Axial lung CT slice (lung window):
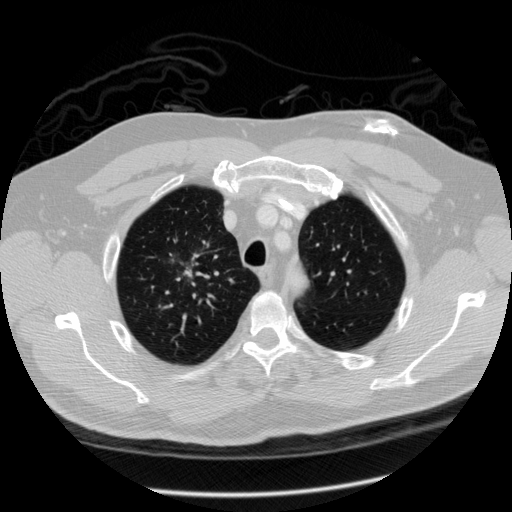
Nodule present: yes
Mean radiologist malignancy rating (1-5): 5